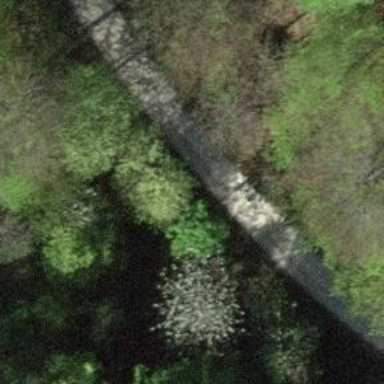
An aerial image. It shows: Culvert tunnel.